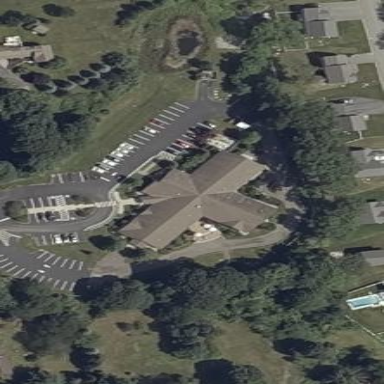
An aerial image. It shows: Nursing home building.